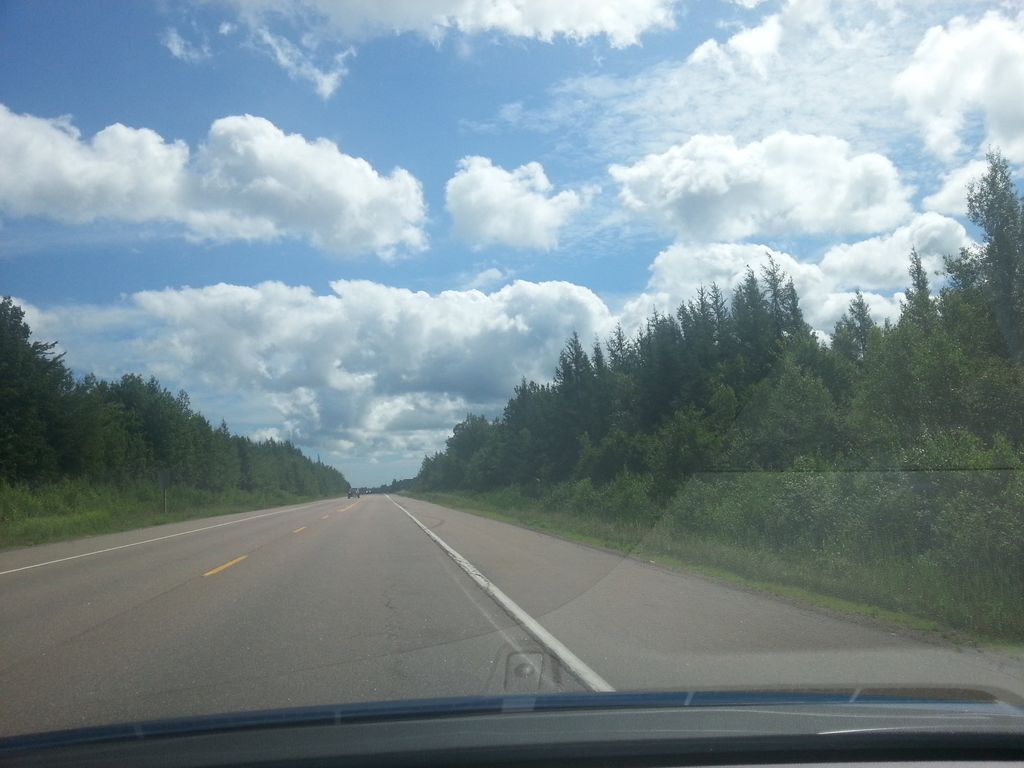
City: charlottetown